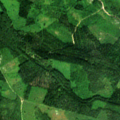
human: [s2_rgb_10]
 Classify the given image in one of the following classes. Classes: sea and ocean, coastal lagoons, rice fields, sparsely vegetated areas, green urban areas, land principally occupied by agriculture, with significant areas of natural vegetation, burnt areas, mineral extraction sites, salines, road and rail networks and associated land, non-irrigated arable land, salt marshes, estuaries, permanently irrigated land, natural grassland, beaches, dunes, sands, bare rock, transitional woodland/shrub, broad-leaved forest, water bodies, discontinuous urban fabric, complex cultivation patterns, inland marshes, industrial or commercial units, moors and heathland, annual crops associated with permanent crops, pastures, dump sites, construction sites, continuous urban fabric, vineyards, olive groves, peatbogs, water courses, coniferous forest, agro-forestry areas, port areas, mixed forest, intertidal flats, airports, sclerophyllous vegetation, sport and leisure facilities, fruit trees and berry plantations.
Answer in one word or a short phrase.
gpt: coniferous forest, mixed forest, transitional woodland/shrub